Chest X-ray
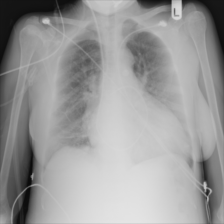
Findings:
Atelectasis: negative
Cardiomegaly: negative
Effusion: negative
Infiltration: negative
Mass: negative
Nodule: negative
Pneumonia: negative
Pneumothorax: negative
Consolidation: negative
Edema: negative
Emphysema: negative
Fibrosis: negative
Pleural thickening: negative
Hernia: negative